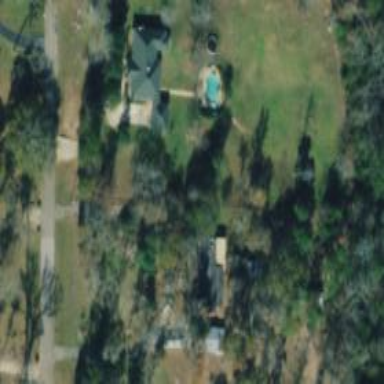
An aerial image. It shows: Driveway.